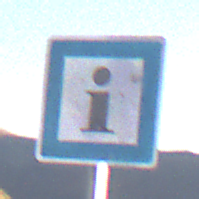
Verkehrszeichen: Informationsstelle
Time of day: SunriseSunset
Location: Outdoor (Nature)
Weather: Clear
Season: NotSpecified
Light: Natural